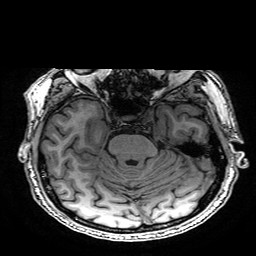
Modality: T1w
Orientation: coronal
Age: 78
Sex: male
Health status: healthy
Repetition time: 2.53 s
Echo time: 0.0034 s